Question: I am working on Web Application that uses Google map. I need to verify balloons present on map. After some Google, i came across this link <URL> .But this isn't helped lot.Does anybody has idea to work with maps in QTP?
I want to test this in IE8. When clicked on balloons, description is displayed.Need to test this description.Image for info
Any help ?
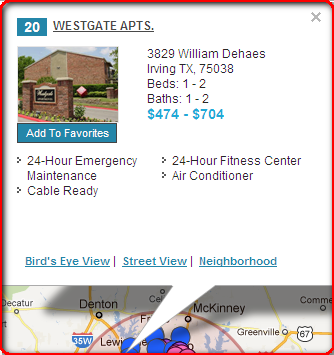
Answer: This seems to be browser specific (and I'm sure it will change with changes in Google Maps) but I see in firefox that when there's a balloon then 'area' and 'map' elements are added to the DOM. You can create a 'WebElement' with this and see if it exists.
---
I don't really understand what problem you're facing. I can easily learn the 'DIV' element which hosts a Wikipedia bubble and the elements under it with QTP.